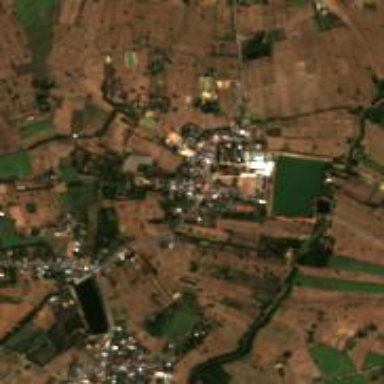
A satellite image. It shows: Village.